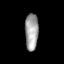
Tissue: lung
Cell type: Endothelial cells
Senescence score: 0.5525
Nuclear area (px): 482
Mean DAPI intensity: 160.622